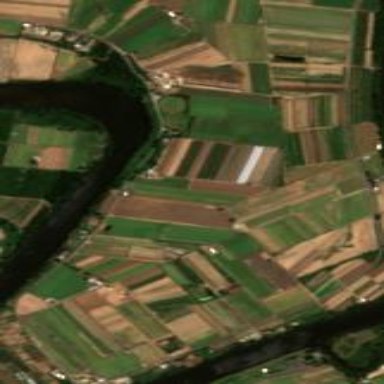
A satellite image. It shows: Farmland producing turf.